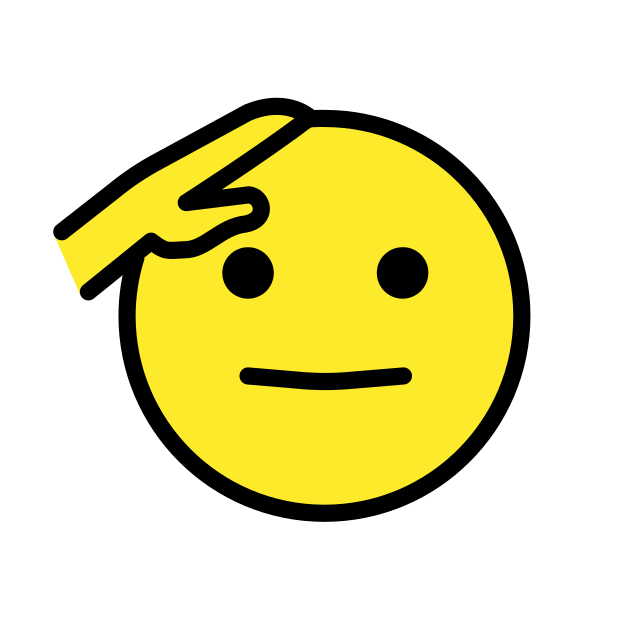
saluting face